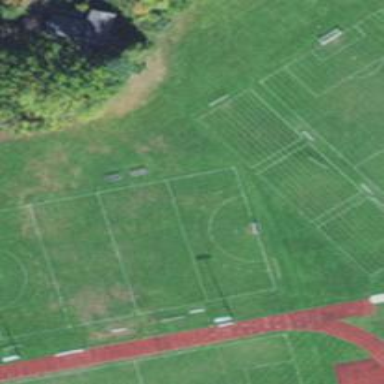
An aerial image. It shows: Lacrosse pitch for leisure sports activities.